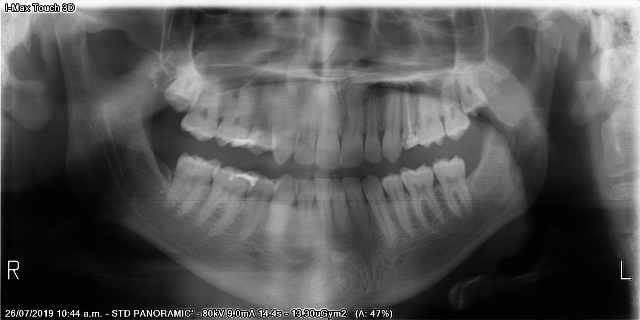
adult